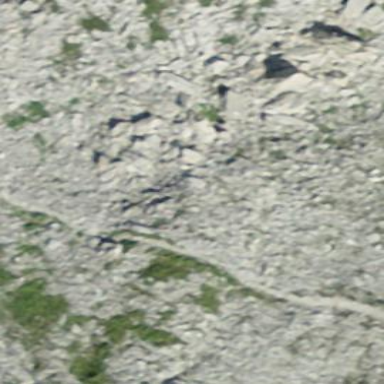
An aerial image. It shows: Landscape dominated by bare rock.